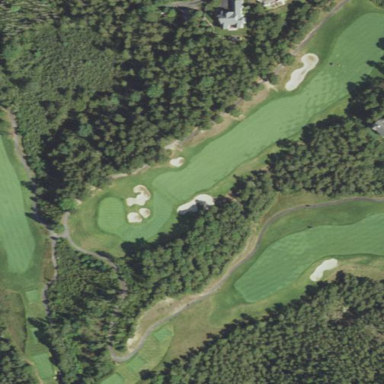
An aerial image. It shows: Grassy area designated as golf fairway.